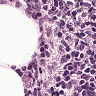
Metastatic tissue present: no